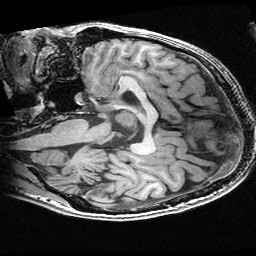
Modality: T1w
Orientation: sagittal
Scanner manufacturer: ge
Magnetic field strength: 3 T
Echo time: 0.00318 s